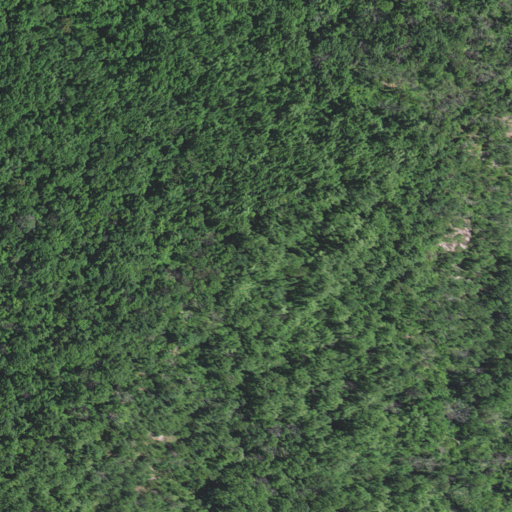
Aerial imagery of mountain in Virginia named Dudley Mountain containing only deciduous forest